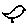
Label: bird